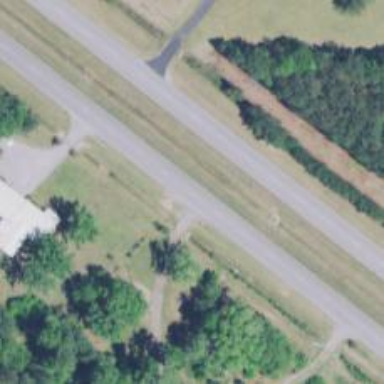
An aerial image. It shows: Trunk highway.